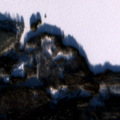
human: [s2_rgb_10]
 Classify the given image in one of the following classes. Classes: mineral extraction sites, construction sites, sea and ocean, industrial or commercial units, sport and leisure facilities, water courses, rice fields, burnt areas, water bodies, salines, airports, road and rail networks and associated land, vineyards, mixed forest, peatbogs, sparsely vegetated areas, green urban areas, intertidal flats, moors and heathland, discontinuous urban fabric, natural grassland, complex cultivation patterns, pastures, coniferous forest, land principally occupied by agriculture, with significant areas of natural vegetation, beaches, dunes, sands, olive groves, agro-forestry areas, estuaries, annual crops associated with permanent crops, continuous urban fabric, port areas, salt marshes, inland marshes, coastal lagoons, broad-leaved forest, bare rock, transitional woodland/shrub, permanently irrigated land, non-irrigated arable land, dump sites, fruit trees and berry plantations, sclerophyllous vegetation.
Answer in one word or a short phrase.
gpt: coniferous forest, mixed forest, water bodies